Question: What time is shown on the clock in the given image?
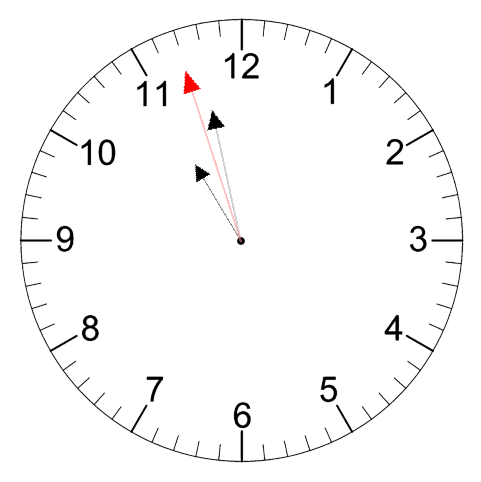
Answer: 10:57:57